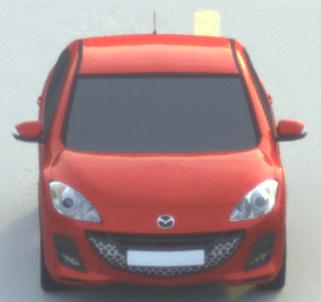
Make: Mazda
Model: 3 1.6
Detailed model: 3 (BL)
Model produced from: 2009/05
Model produced until: 2010/12
Doors: 5
Color: red
Road condition: dry road
Daytime: sunrise or sunset
Contrast: low contrast